You are looking at the wavelet scalogram of a bearing's acceleration signal. What is the most likely bearing condition (normal, inner_race, outer_race, ball)?
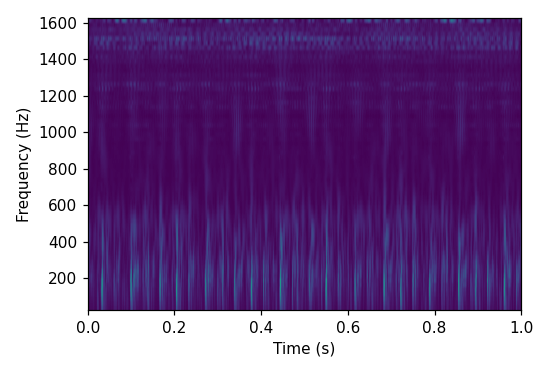
Answer: outer_race